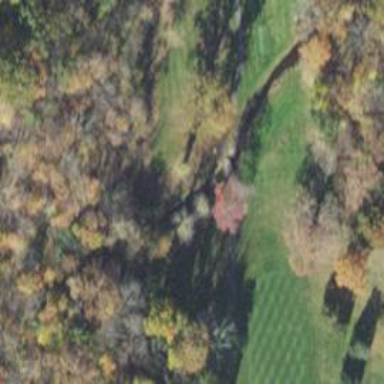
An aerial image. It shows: Pathway for golfing.